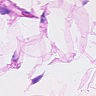
Metastatic tissue present: no